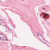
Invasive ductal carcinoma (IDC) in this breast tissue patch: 0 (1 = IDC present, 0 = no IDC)